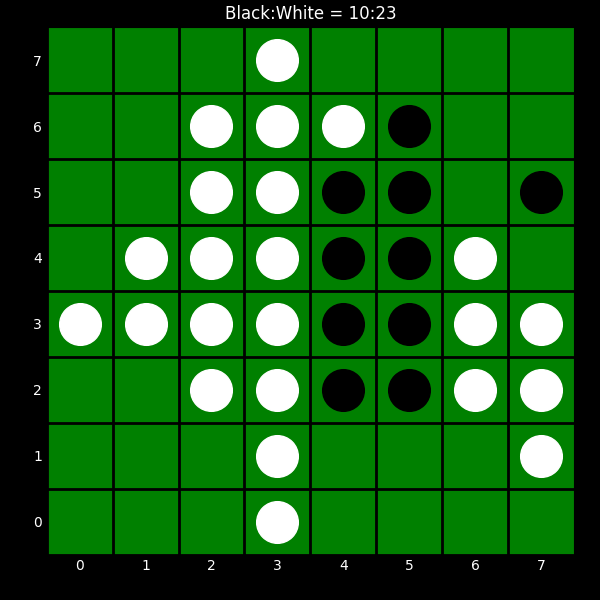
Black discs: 10
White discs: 23